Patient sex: F
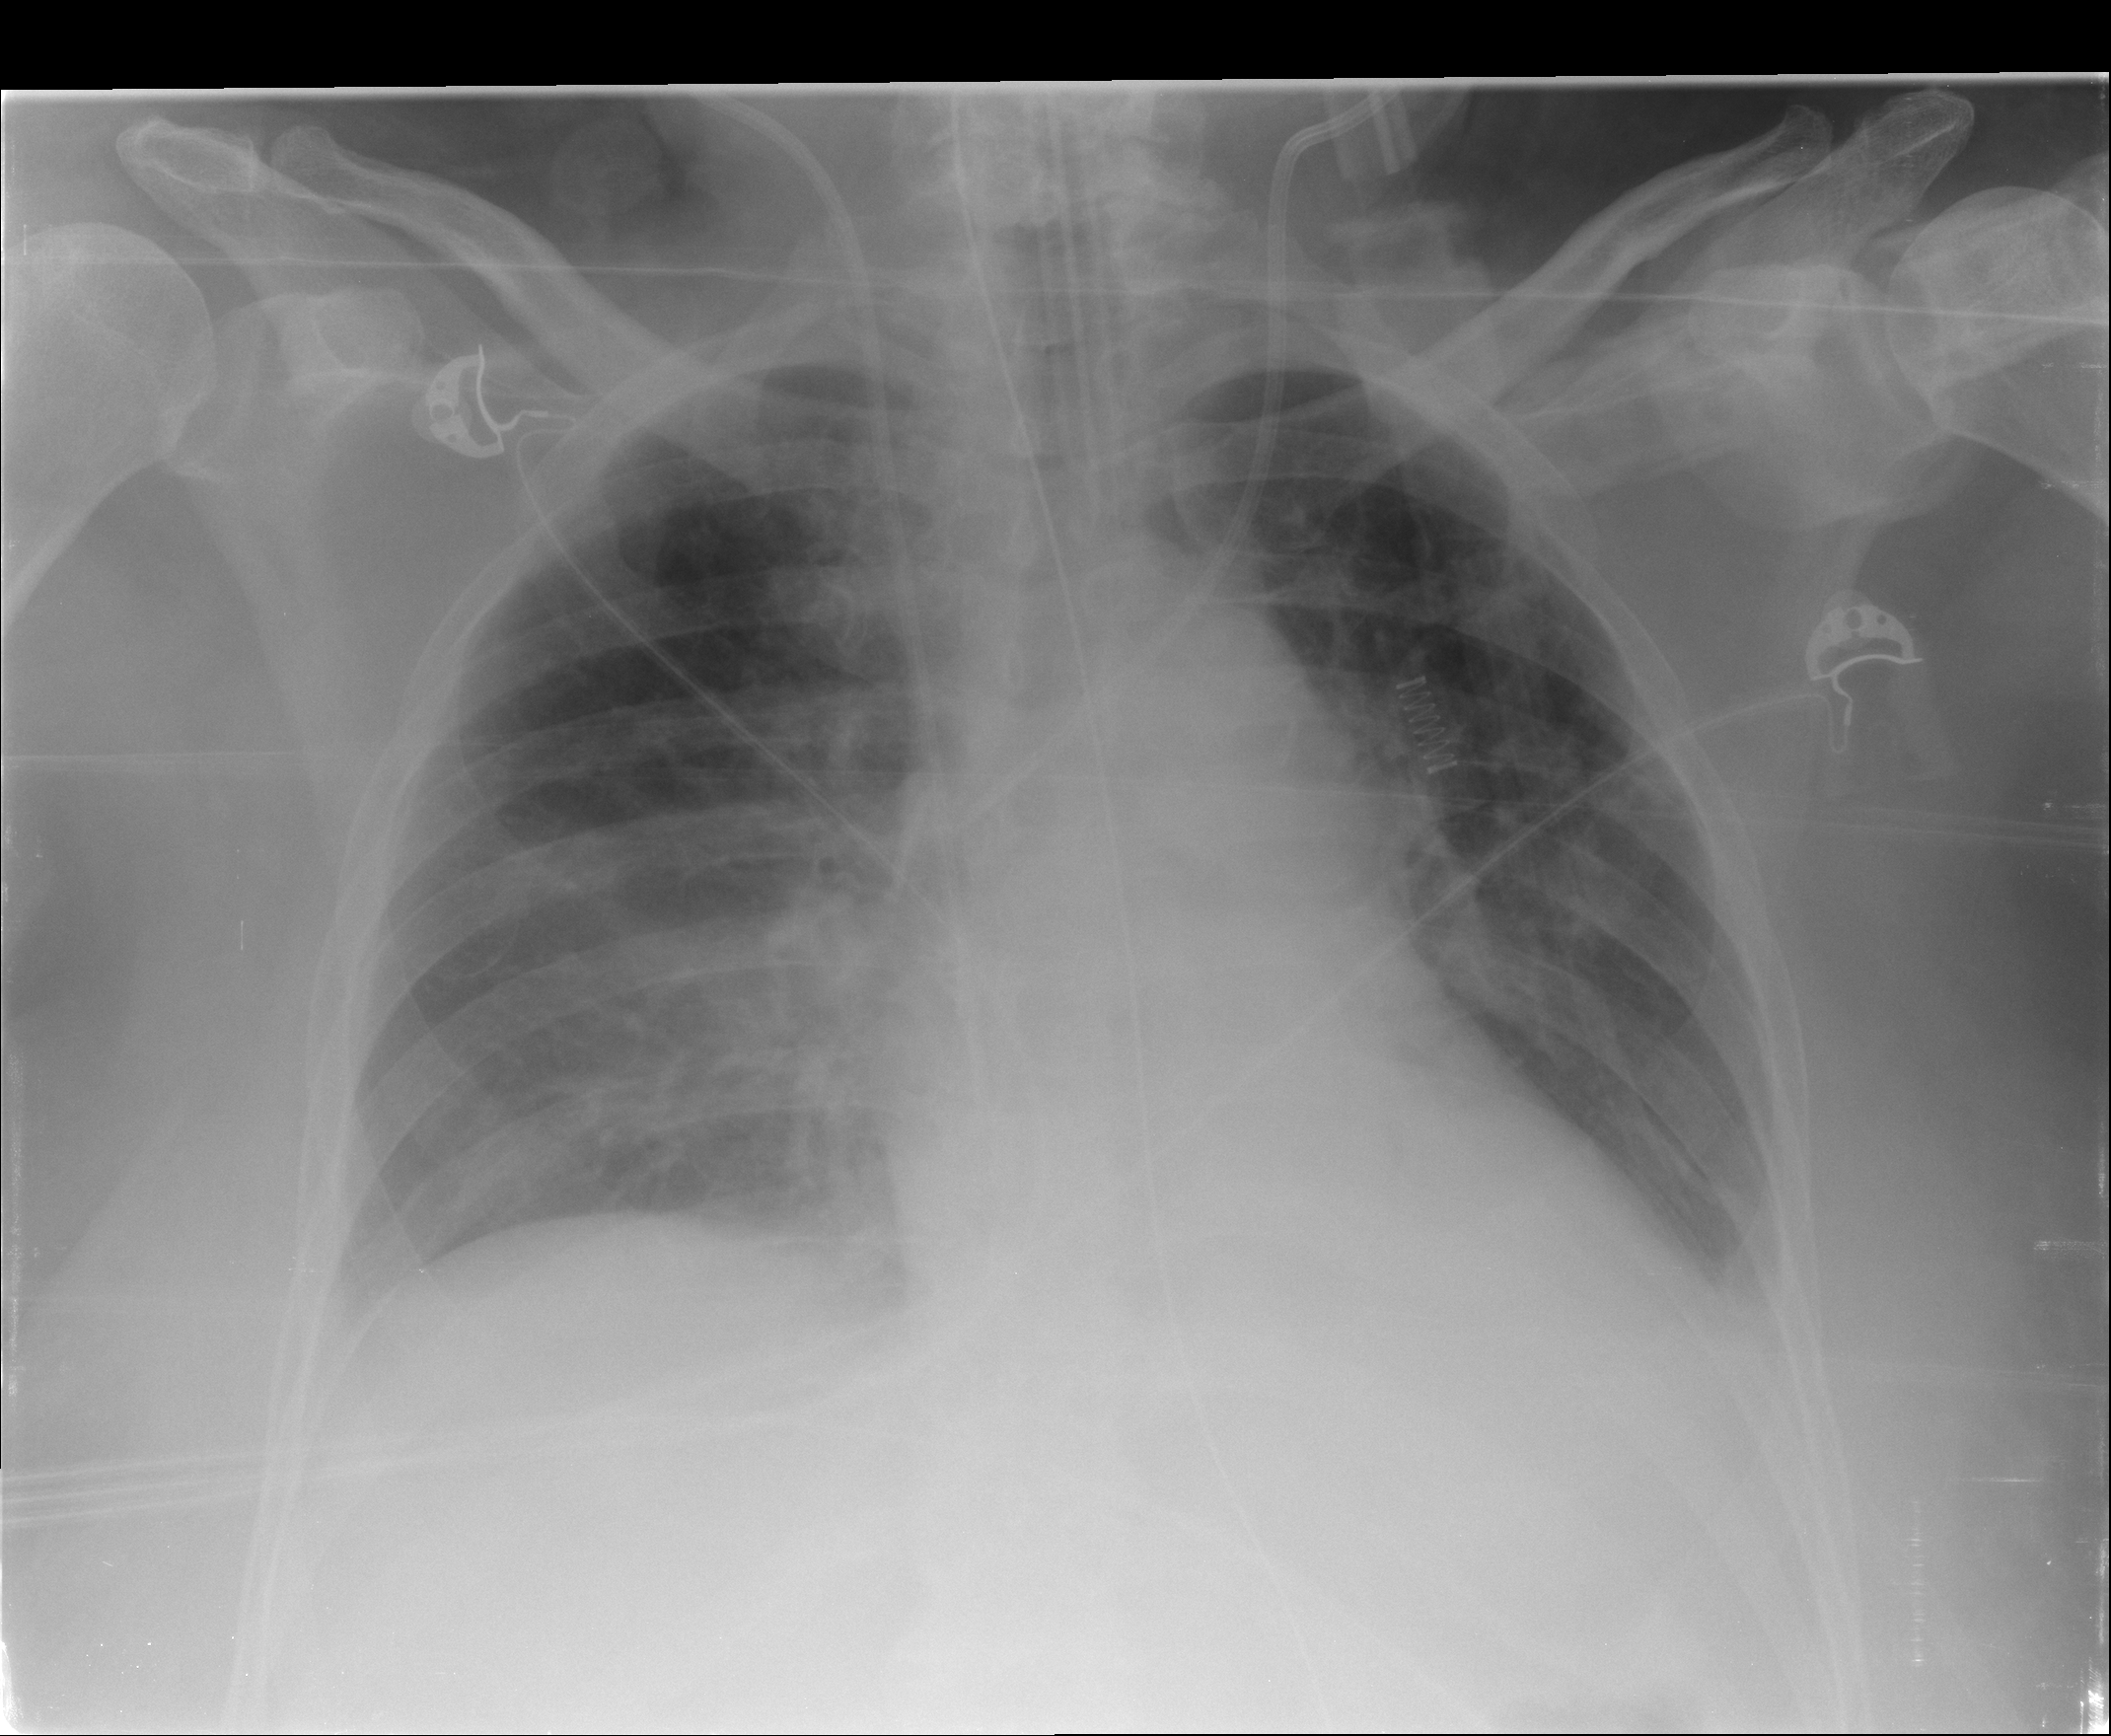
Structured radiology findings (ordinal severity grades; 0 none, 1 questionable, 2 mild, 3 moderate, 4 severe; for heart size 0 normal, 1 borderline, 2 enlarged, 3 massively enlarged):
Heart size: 0
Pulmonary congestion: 2
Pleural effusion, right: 2
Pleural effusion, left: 2
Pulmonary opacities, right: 2
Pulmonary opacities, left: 0
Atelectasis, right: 2
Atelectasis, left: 2